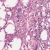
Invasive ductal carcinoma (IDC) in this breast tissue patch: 0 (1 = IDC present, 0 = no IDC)